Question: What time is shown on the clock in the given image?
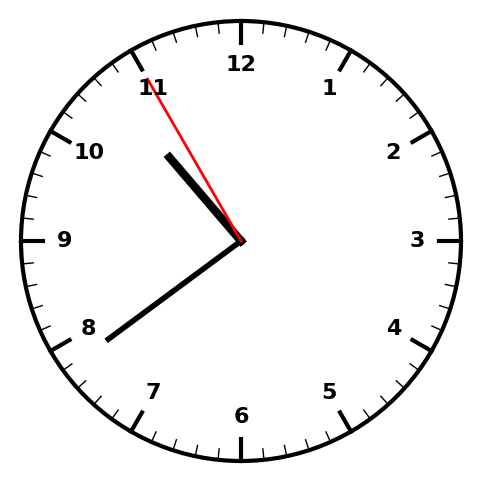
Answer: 10:38:55